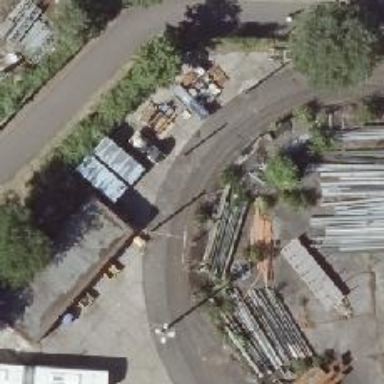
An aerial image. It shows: Tram railway service yard with electrified contact line.